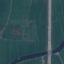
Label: Highway